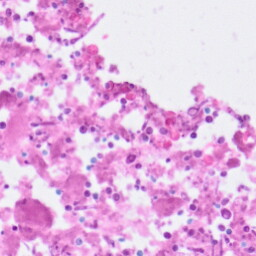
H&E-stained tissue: Pancreatic